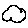
Label: cloud